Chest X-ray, AP view. Patient: 57 years old, sex M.
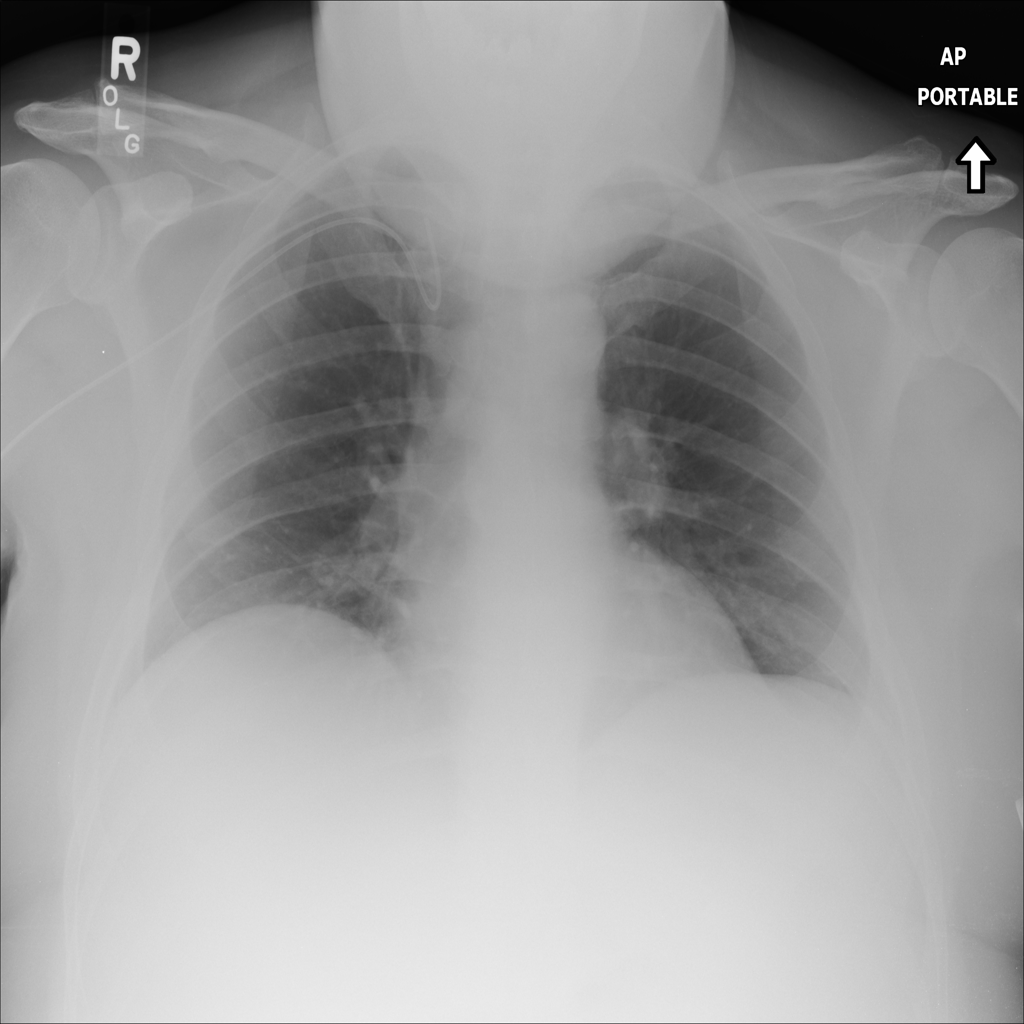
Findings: No Finding